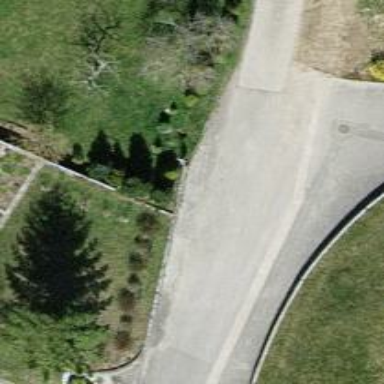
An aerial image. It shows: Service road with concrete surface. The track type is grade 1.